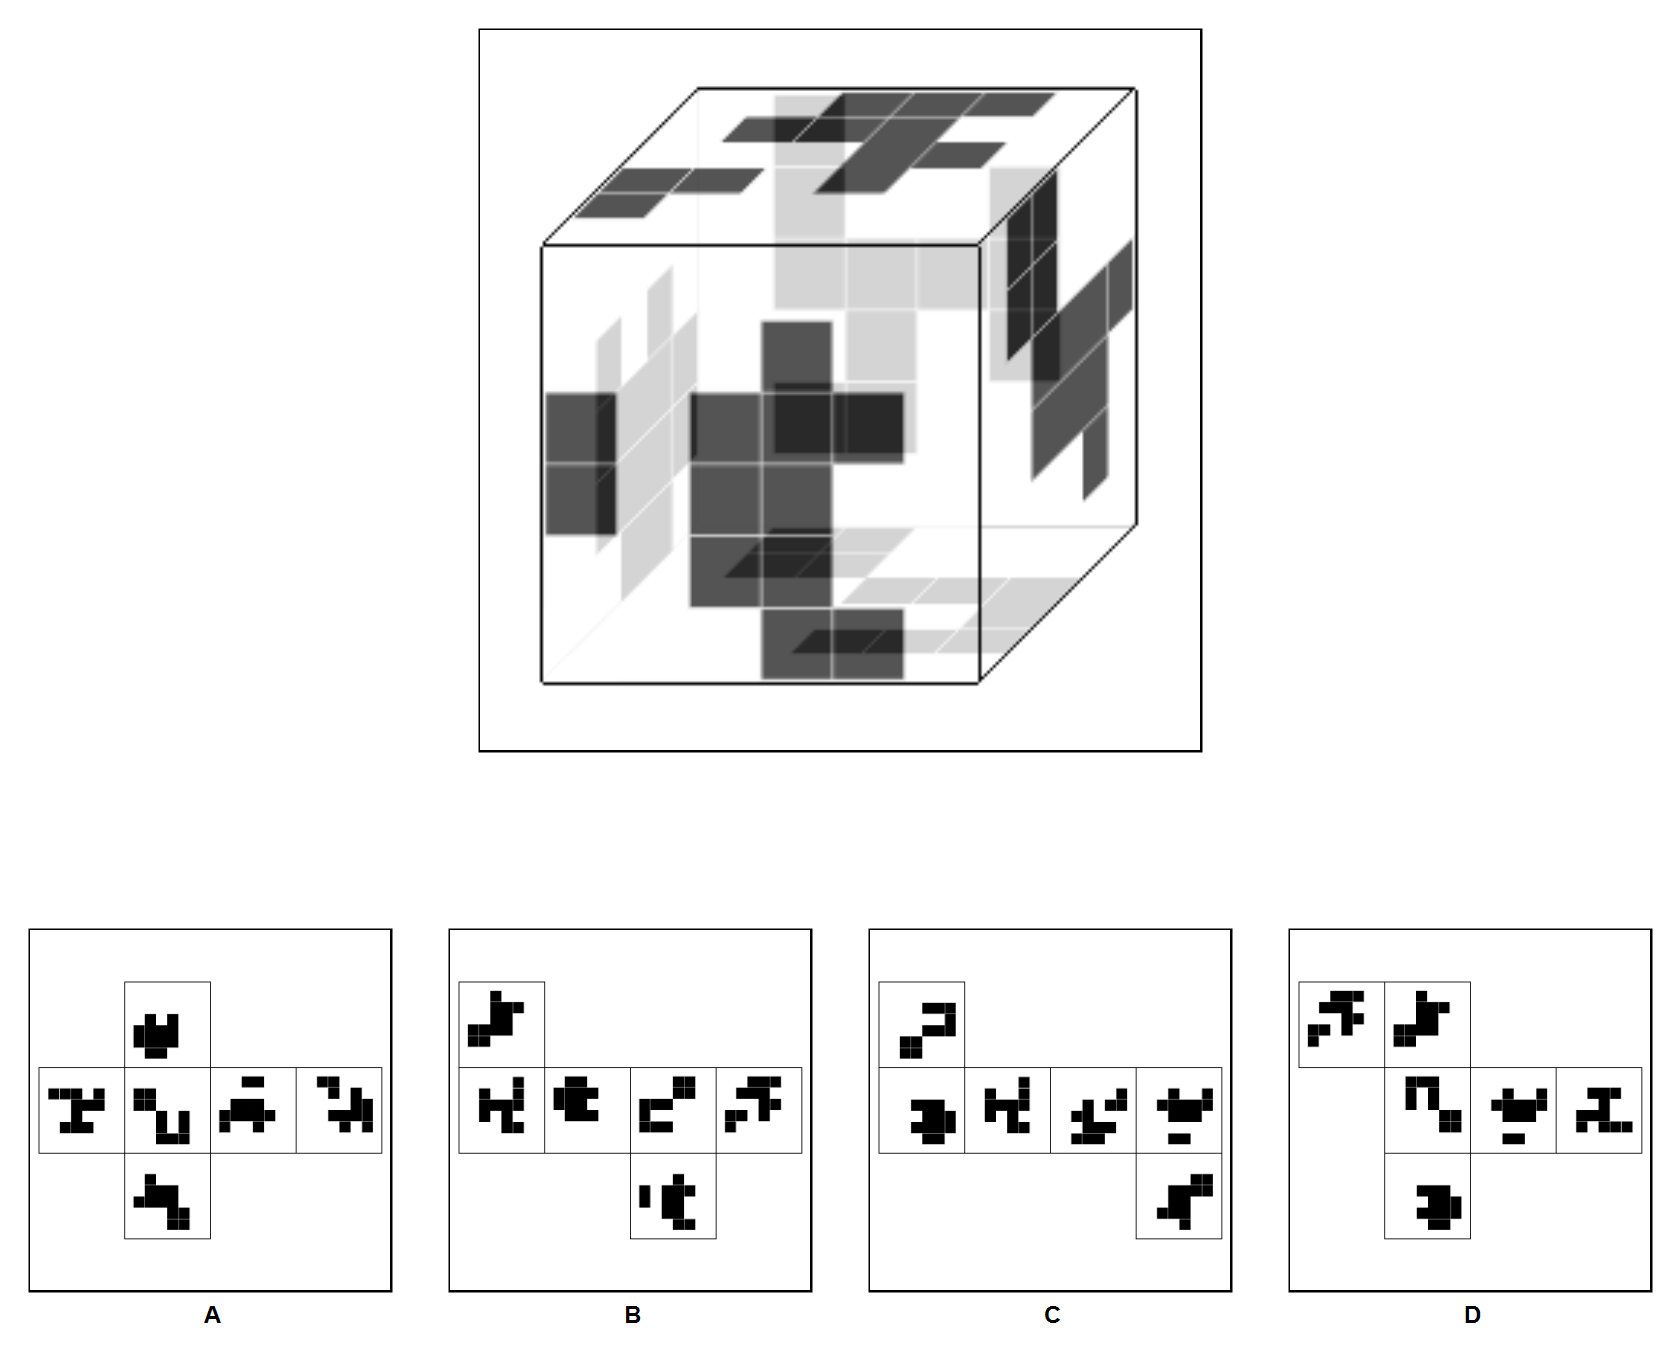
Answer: A